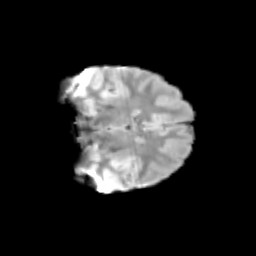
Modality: T2w
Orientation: coronal
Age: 11
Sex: female
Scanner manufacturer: siemens
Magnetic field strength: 3 T
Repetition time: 3.8 s
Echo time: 0.07 s